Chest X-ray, PA view. Patient: 48 years old, sex M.
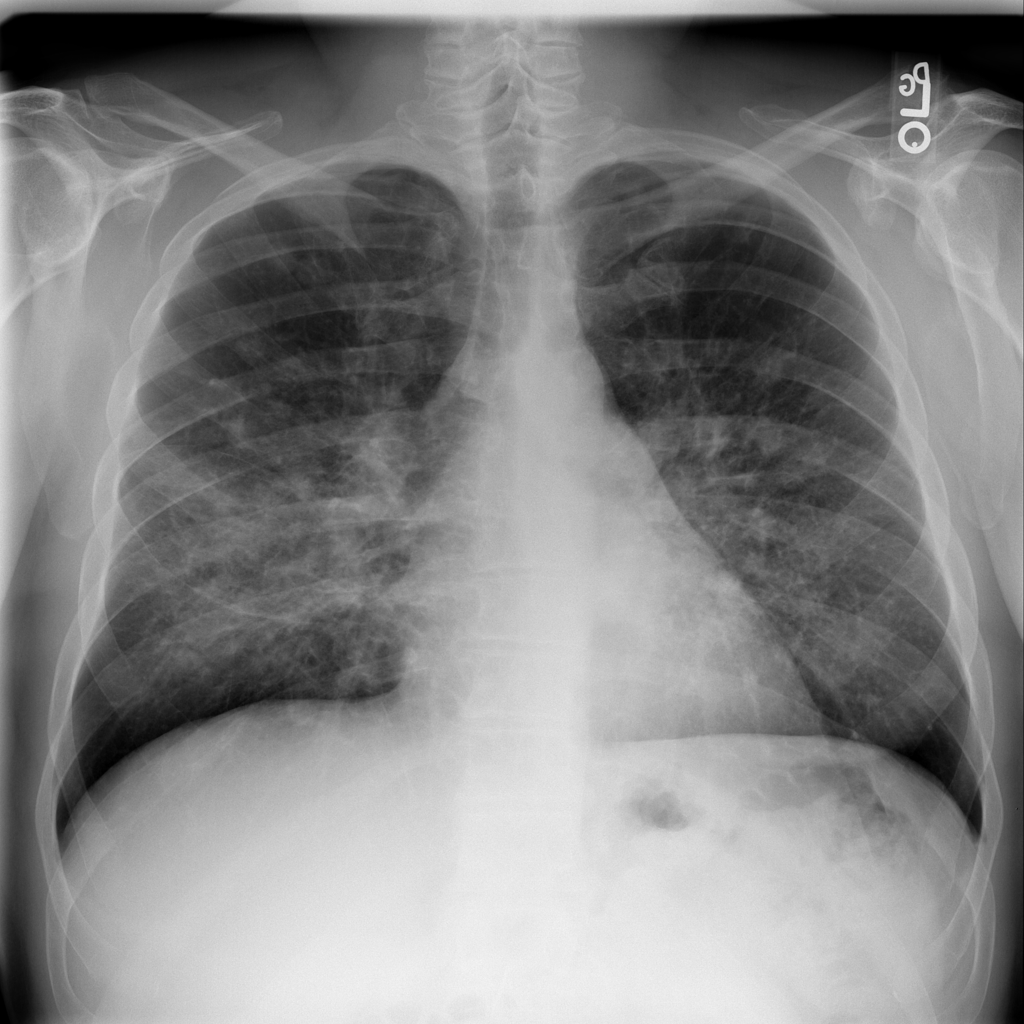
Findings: Infiltration, Mass, Nodule